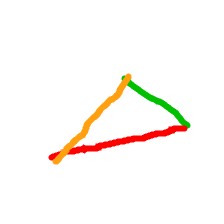
Shape: triangle